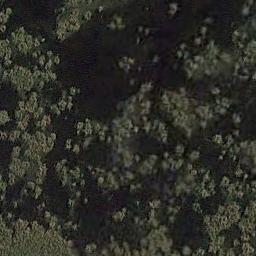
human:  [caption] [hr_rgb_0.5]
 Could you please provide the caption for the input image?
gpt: Except for the waters, this wetland is covered by vegetation .

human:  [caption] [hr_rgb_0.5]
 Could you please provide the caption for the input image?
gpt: The river surface in a wetland is covered with green trivial plants .

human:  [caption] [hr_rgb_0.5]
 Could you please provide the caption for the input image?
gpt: There are many different areas of water surrounded by wetlands .

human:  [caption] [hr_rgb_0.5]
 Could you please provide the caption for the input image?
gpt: The wetland consists of dry plants and water .

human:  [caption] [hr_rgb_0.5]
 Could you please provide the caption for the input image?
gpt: There are many green algae on the wetland .